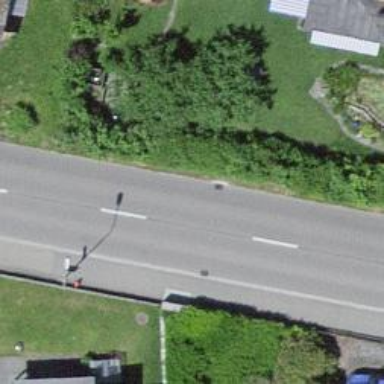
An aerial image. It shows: Public transport stop position.